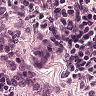
Metastatic tissue present: no